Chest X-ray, PA view. Patient: 39 years old, sex F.
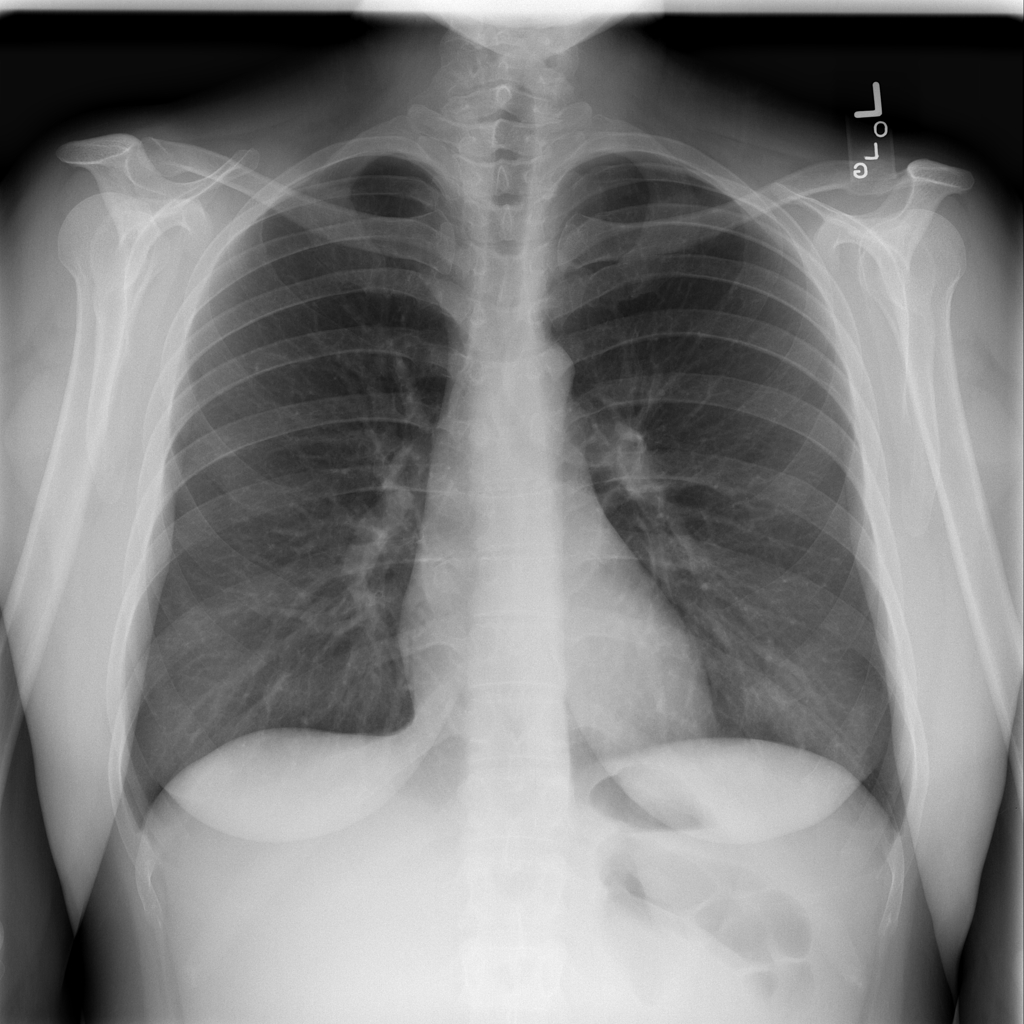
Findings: No Finding